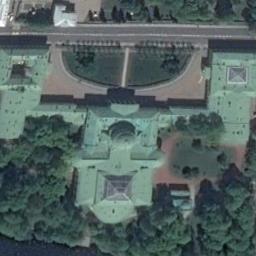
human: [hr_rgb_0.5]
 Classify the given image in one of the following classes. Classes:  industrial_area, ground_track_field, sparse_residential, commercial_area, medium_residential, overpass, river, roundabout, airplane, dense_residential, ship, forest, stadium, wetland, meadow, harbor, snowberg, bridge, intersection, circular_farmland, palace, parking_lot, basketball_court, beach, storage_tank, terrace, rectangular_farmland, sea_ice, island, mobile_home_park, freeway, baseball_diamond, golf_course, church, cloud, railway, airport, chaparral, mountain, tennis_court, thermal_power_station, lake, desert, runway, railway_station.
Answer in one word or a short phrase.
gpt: palace